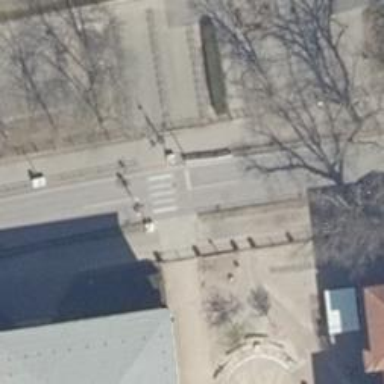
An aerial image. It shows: Crossing on footway marked with zebra stripes.